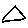
Label: triangle